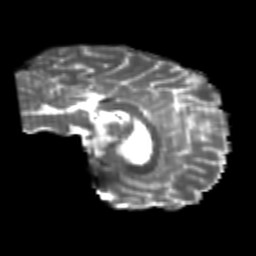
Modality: T2w
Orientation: sagittal
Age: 22
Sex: female
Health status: healthy
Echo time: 0.074 s